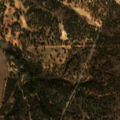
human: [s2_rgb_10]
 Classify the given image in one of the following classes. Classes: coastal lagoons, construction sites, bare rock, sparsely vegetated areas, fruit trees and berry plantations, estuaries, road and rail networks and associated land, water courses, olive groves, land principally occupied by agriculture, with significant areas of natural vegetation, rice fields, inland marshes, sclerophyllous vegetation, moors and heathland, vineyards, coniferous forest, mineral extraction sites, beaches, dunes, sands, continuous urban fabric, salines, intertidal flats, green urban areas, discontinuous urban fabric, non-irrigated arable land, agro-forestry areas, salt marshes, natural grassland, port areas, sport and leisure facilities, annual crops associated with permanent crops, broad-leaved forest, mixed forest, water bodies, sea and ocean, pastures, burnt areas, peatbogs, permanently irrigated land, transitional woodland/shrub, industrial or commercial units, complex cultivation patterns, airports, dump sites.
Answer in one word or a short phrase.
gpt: permanently irrigated land, agro-forestry areas, broad-leaved forest, transitional woodland/shrub